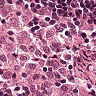
Metastatic tissue present: no